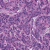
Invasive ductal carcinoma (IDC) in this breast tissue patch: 1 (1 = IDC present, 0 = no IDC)